Chest X-ray. View position: AP
Patient age: 49
Patient sex: F
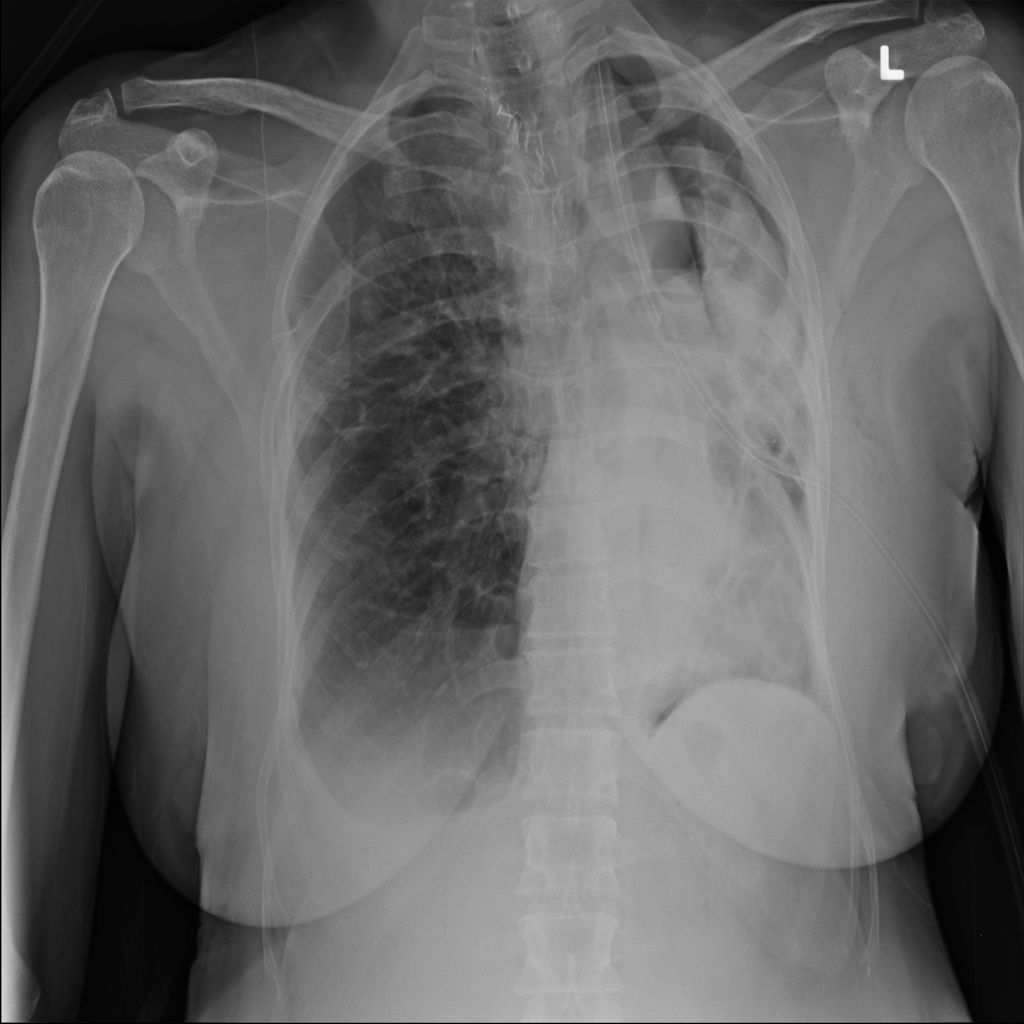
Finding: Pneumothorax